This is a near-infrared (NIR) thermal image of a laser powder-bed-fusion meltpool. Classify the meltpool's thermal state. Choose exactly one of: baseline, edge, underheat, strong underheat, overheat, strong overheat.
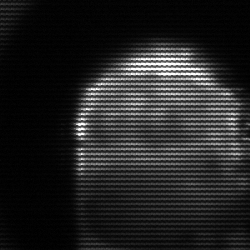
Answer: baseline